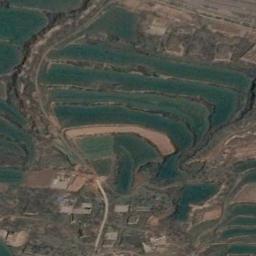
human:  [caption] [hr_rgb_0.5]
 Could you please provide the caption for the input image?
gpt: There is a winding narrow road next to a large brown and green mixed terraces .

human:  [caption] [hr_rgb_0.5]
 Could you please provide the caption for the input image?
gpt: The green plants are on the terrace .

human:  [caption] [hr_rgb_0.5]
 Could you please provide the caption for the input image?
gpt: The green and bare terrace is next to some houses .

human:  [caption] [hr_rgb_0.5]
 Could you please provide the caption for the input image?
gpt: There is a red house in the open space between the terraces .

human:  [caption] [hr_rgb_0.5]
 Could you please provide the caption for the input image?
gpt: There are some buildings beside the green terraces .